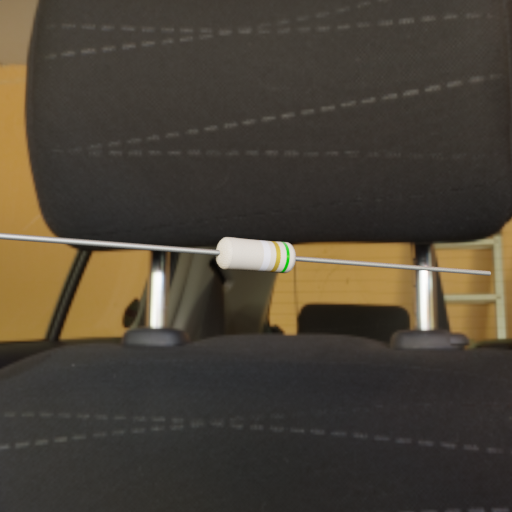
Resistor colour bands (in order): white, gold, green